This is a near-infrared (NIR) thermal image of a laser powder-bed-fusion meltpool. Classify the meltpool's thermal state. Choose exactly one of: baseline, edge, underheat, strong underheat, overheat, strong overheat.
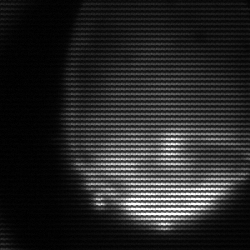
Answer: edge